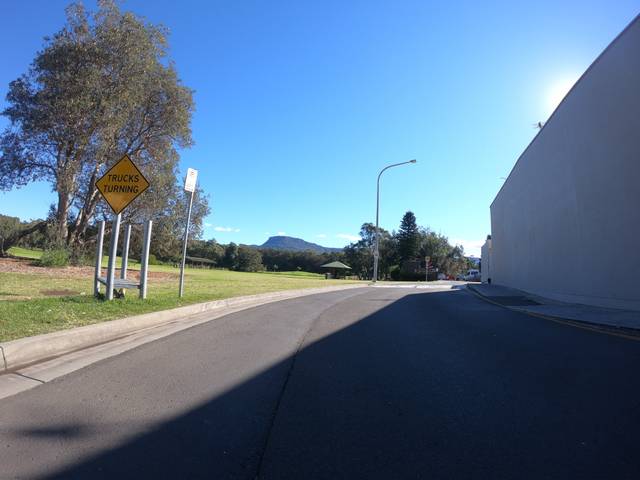
Region: Australia
Coordinates: -34.41, 150.9